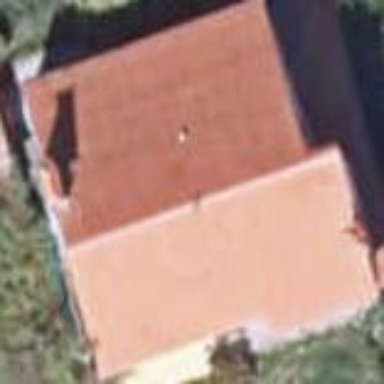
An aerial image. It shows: Simple house.